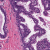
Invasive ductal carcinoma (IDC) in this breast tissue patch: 0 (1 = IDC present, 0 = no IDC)